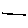
Label: line